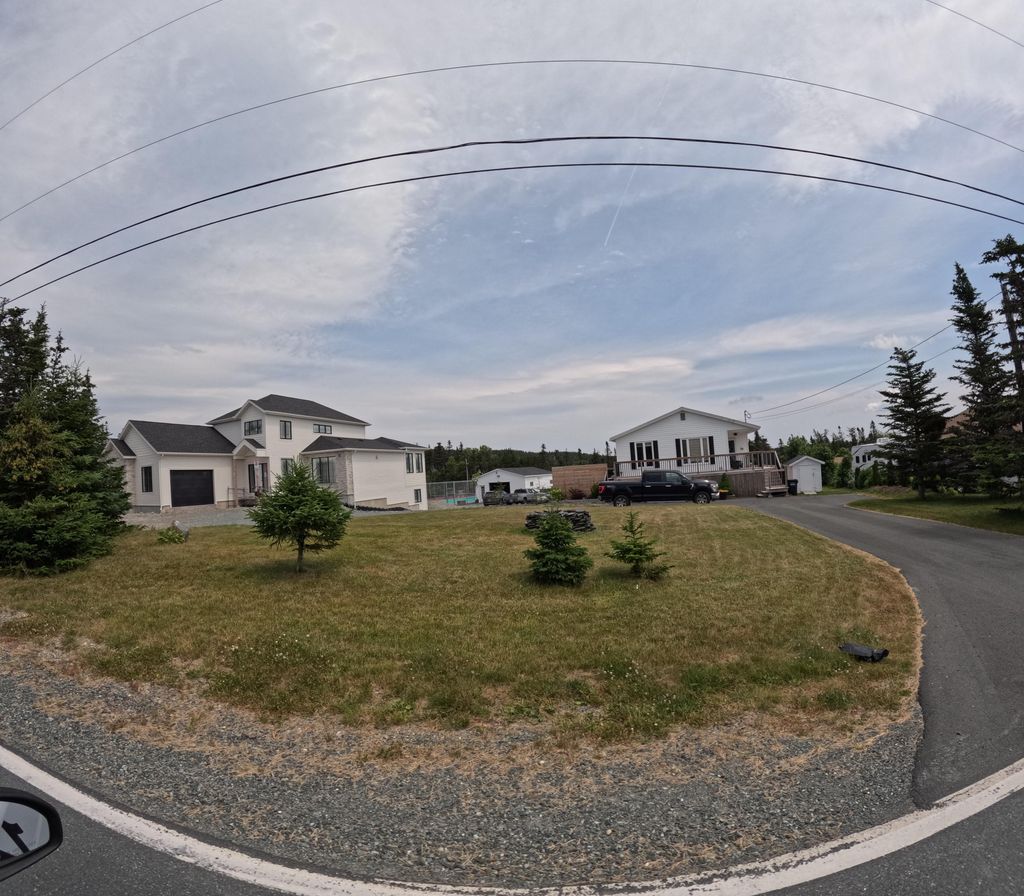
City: st_johns